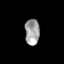
Tissue: skin
Cell type: Epithelial cells
Senescence score: 0.2344
Nuclear area (px): 372
Mean DAPI intensity: 160.989